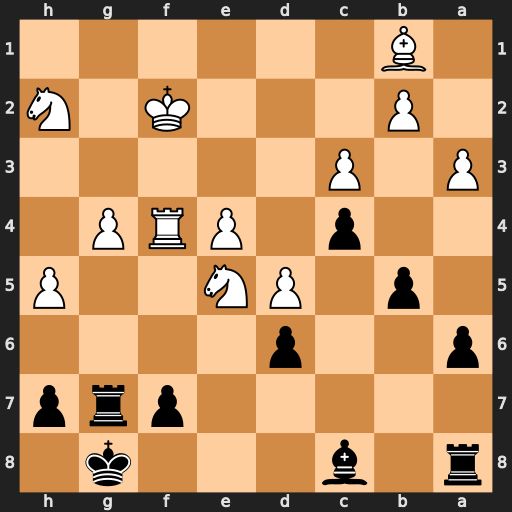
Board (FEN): r1b3k1/5prp/p2p4/1p1PN2P/2p1PRP1/P1P5/1P3K1N/1B6
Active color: b
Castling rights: -
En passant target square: -
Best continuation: dxe5 Rf6 Bxg4 h6 Rg5